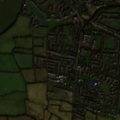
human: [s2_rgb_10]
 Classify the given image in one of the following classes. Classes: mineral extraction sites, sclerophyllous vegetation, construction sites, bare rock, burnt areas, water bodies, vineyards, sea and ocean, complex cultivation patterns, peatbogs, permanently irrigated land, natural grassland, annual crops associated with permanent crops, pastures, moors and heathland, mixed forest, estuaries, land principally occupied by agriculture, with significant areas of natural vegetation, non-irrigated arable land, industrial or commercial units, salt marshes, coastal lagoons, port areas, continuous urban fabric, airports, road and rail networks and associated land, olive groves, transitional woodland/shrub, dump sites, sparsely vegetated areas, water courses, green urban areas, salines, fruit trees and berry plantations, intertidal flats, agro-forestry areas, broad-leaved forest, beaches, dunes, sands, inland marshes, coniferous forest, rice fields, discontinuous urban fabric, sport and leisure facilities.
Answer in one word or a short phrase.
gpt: discontinuous urban fabric, non-irrigated arable land, pastures